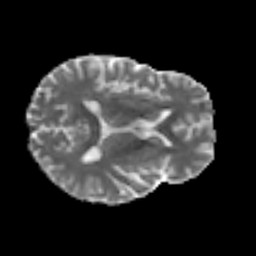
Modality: MD
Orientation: axial
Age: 36
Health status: ill
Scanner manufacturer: philips
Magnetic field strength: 3 T
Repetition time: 9 s
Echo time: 0.127 s